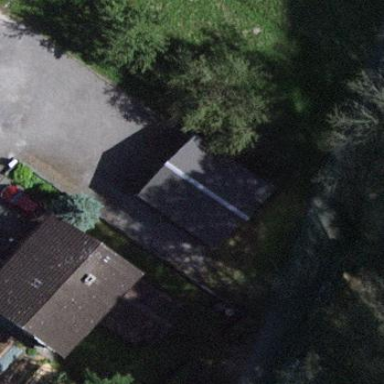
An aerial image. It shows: Garage.